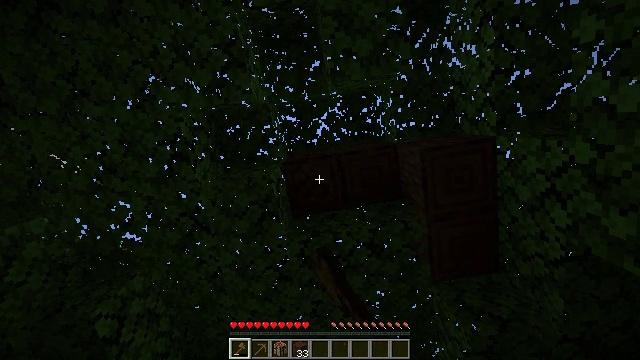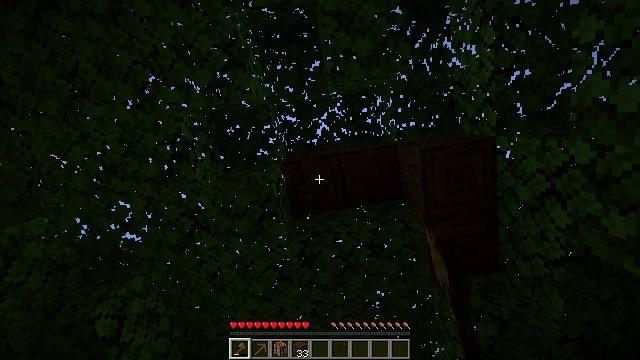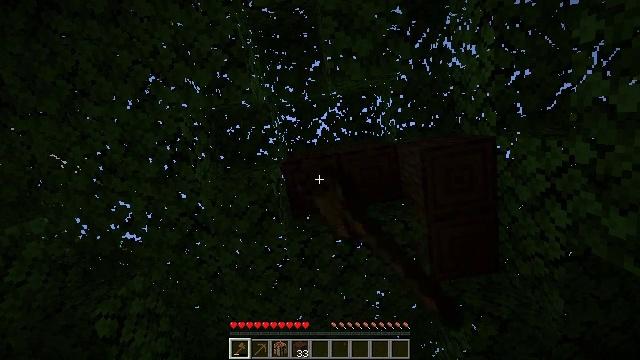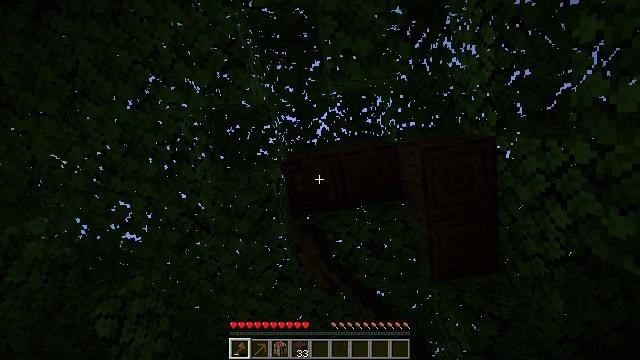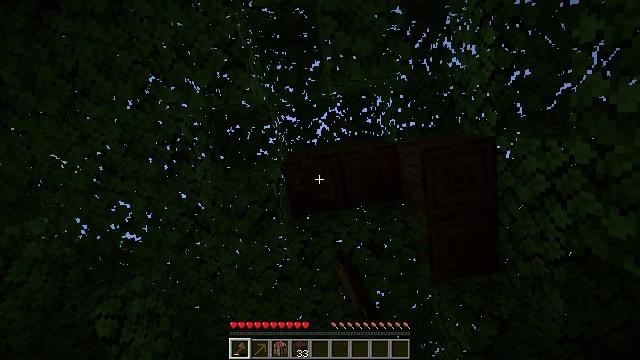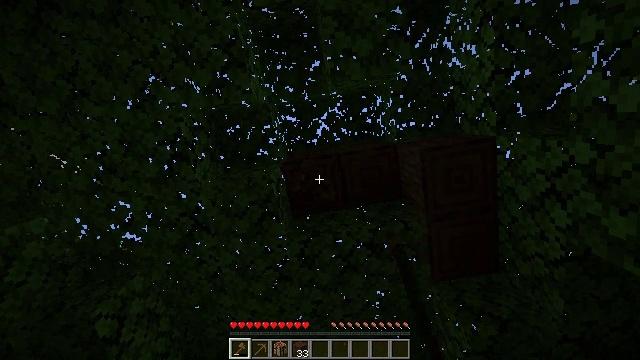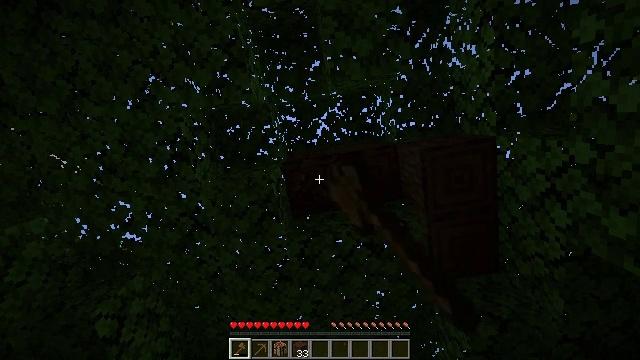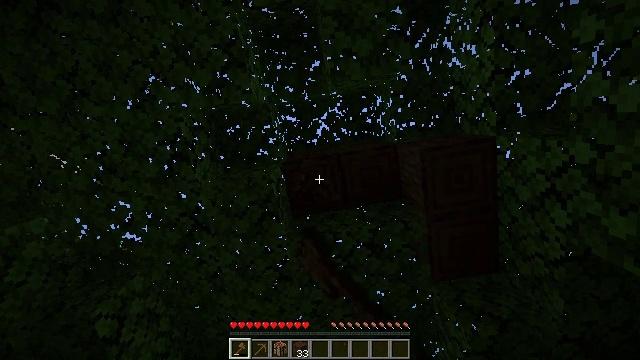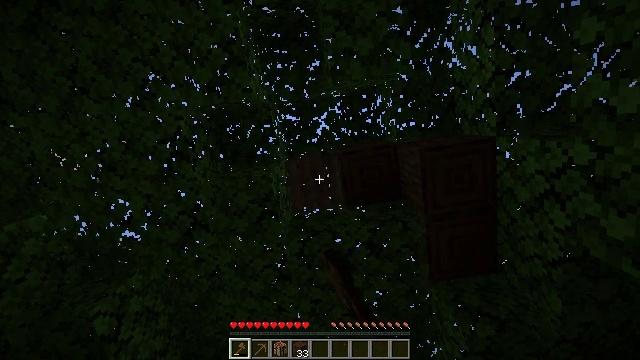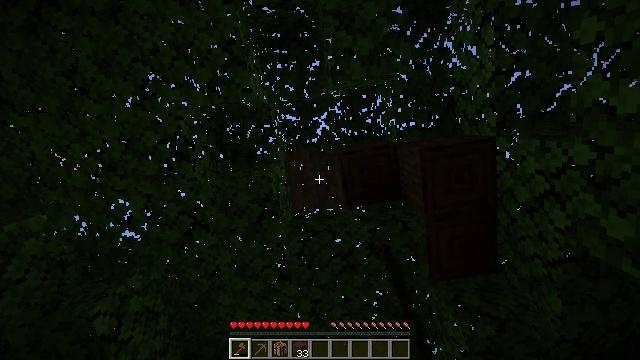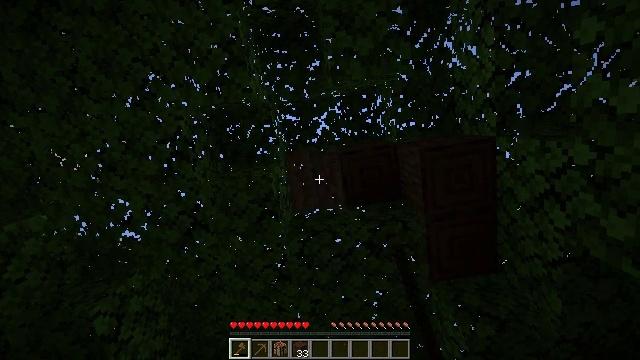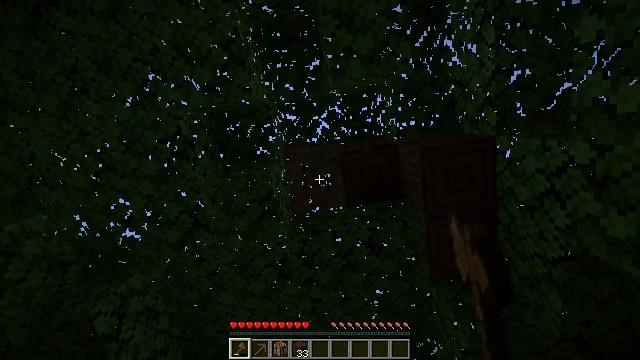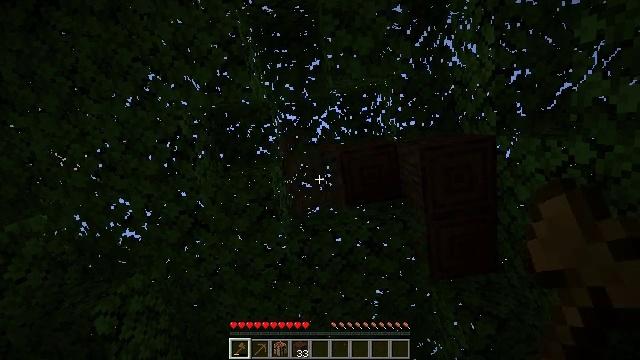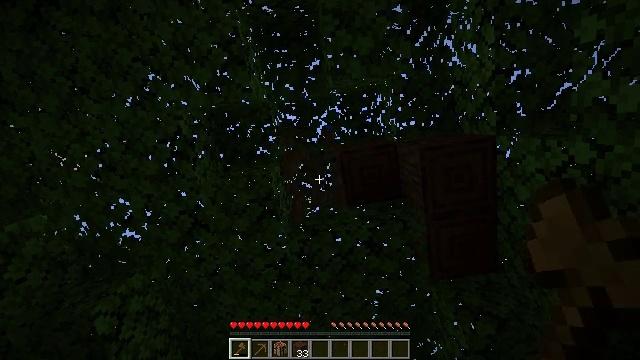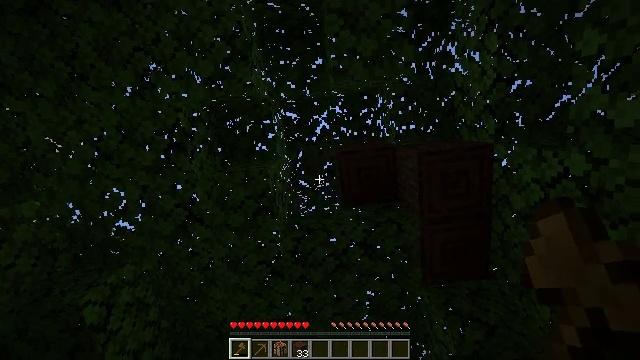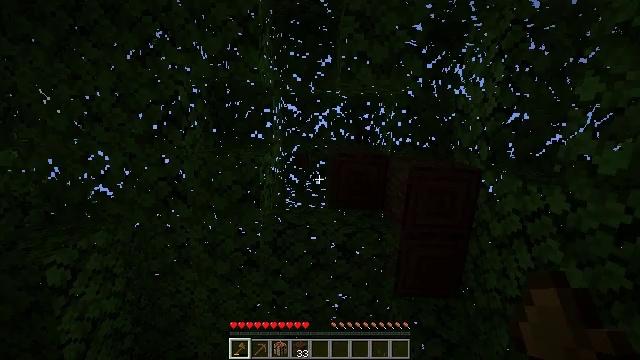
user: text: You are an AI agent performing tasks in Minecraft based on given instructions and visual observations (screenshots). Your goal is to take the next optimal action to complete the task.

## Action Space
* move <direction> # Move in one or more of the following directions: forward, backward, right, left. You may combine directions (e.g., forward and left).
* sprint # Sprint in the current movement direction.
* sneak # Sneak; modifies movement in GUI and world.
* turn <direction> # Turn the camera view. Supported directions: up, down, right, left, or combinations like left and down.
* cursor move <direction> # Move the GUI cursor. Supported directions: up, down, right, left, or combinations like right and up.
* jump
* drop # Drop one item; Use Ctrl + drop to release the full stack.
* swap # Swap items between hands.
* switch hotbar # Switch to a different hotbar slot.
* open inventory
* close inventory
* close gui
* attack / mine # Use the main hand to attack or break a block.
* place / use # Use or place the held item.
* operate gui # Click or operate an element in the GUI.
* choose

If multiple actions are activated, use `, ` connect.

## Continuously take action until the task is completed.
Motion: motion action
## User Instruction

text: Chop down the dark oak log.
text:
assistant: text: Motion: attack / mine
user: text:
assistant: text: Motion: attack / mine
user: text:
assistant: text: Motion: attack / mine
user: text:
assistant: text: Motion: attack / mine
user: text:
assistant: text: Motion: attack / mine
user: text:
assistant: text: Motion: attack / mine
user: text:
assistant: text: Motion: attack / mine
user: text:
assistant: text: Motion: attack / mine
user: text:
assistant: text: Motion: attack / mine
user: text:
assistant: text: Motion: attack / mine
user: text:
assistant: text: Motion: attack / mine
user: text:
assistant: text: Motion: attack / mine
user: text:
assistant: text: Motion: attack / mine
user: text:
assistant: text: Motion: turn right, attack / mine
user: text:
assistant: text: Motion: turn right, attack / mine
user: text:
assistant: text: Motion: turn right, attack / mine
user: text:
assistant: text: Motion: attack / mine
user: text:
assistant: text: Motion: attack / mine
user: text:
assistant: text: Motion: turn right, attack / mine
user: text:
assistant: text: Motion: turn right, attack / mine
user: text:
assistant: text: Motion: turn right, attack / mine
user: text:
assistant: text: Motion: attack / mine
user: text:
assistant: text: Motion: attack / mine
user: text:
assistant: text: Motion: attack / mine
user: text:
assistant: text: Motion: attack / mine
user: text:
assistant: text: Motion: turn right and down, attack / mine
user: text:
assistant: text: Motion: attack / mine
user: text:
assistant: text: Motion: attack / mine
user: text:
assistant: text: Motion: attack / mine
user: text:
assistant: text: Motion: attack / mine